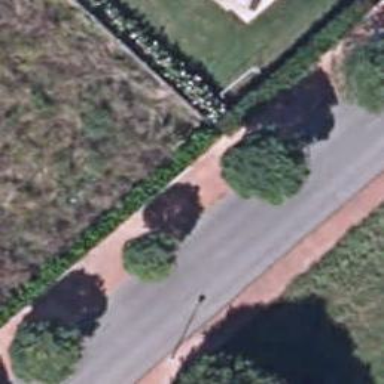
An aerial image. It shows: Fence.